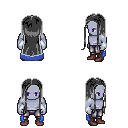
a pixel art fantasy rpg character, male body template, dark elf, purple skin, blue cape, metal pants, gray extra-long hairstyle, white cloth bracers, maroon shoes, four views (front, back, left, right), 2x2 character sprite sheet, small pixel art, hard edges, no anti-aliasing